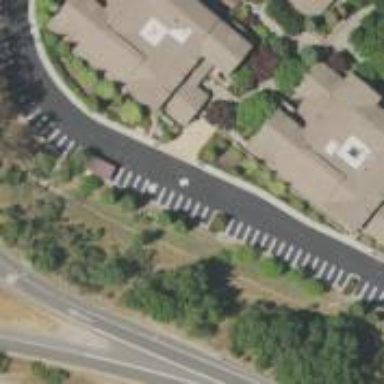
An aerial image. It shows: Street side parking area.